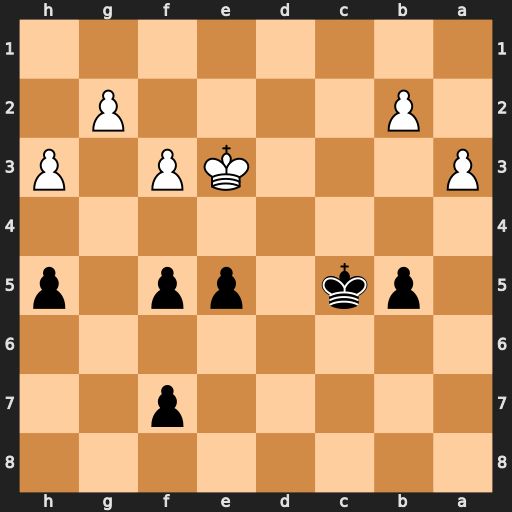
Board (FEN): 8/5p2/8/1pk1pp1p/8/P3KP1P/1P4P1/8
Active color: b
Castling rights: -
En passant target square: -
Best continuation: Kc4 h4 f4+ Ke4 f6 Kf5 Kb3 Kxf6 Kxb2 Kxe5 Kxa3 Kxf4 b4